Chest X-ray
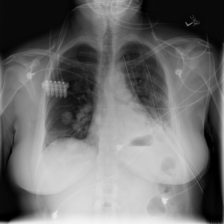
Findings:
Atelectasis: negative
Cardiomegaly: negative
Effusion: negative
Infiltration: negative
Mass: negative
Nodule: negative
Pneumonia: negative
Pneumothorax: negative
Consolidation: negative
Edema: negative
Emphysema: negative
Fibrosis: negative
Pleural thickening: negative
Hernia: negative